Field crop: tomato
Growth stage: 1
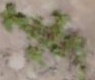
Species: portulaca